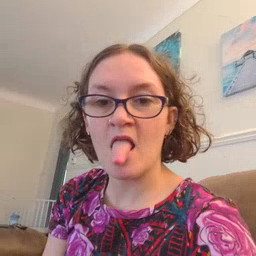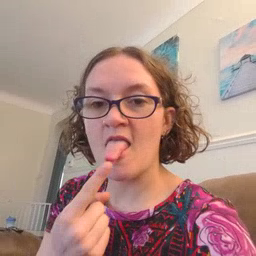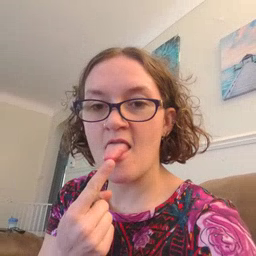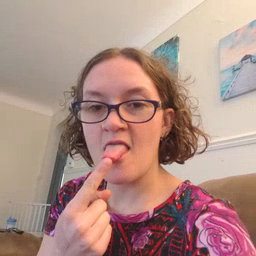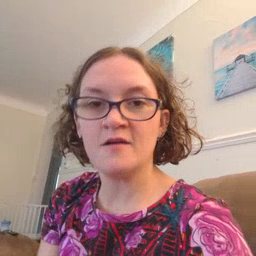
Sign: tongue